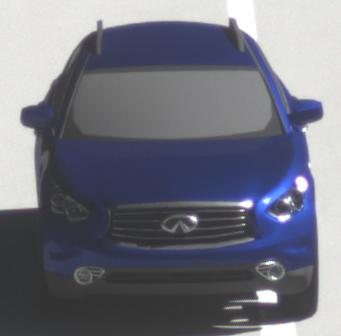
Make: Infiniti
Model: FX 37
Detailed model: FX (S51)
Model produced from: 2012/07
Model produced until: 2013/10
Doors: 5
Color: blue
Road condition: dry road
Daytime: midday
Contrast: high contrast